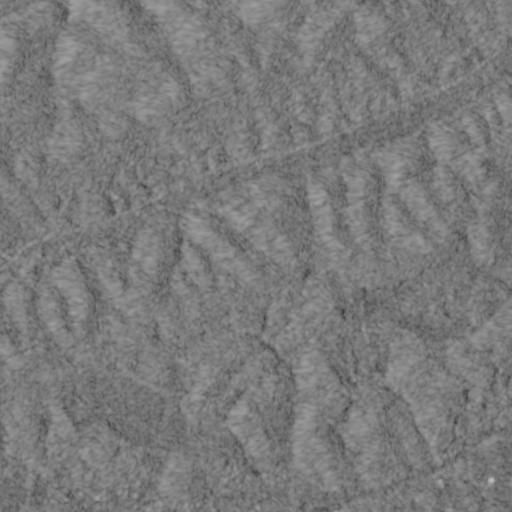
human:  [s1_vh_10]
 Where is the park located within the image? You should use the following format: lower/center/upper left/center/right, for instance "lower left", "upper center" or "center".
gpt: The park is located in the center right of the image.
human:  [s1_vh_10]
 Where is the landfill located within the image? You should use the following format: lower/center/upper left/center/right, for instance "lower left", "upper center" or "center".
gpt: There is no landfill in the image.

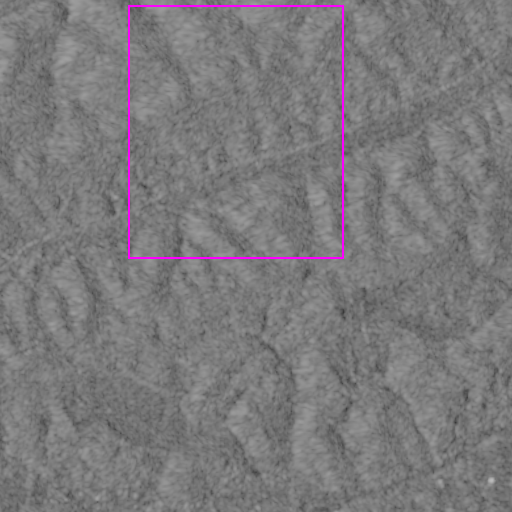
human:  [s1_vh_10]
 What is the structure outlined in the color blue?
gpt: There is no blue outline.
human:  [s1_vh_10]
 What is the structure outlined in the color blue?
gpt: There is no structure outlined in blue.